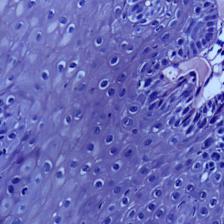
Diagnosis: Normal